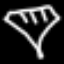
Label: diamond